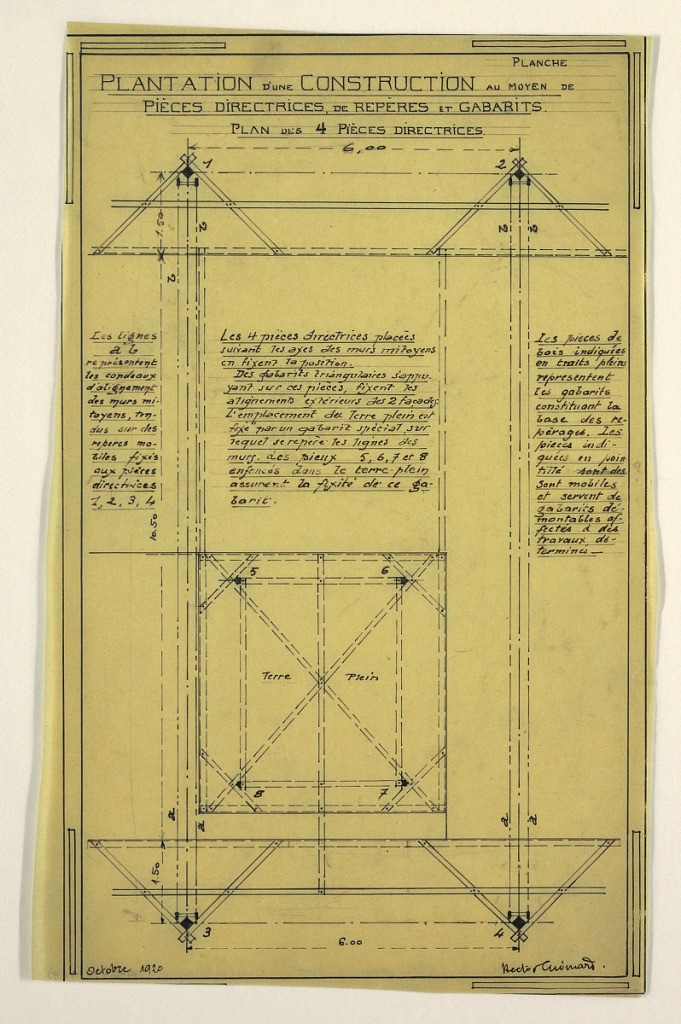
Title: Design for a Mass-Operational House Designed by Hector Guimard, Construction Directions
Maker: Hector Guimard, French, 1867–1942
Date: October 1920
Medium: Pen and black ink, graphite on tracing paper
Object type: Drawing
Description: Design for a mass-operational house by Guimard. This design shows construction instructions and scale.